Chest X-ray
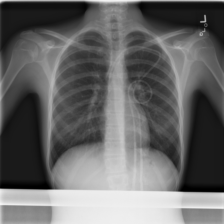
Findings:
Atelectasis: negative
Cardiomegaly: negative
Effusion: negative
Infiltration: negative
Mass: negative
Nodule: negative
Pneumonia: negative
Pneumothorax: negative
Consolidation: negative
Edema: negative
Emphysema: negative
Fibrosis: negative
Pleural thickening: negative
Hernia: negative